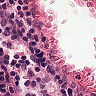
Metastatic tissue present: no